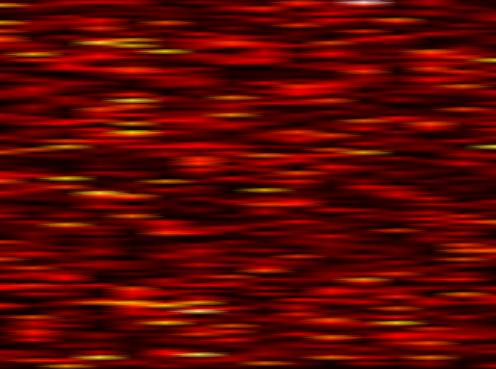
Label: OFDM